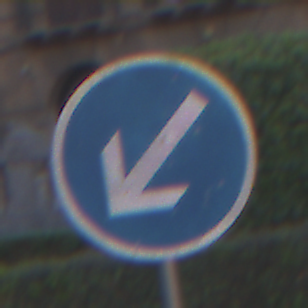
Verkehrszeichen: VorgeschriebeneVorbeifahrtLinks
Umgebung: Outdoor, Urban
Tageszeit: SunriseSunset
Wetter: PartlyCloudy
Licht: Natural
Jahreszeit: NotSpecified
Kontrast: LowContrast